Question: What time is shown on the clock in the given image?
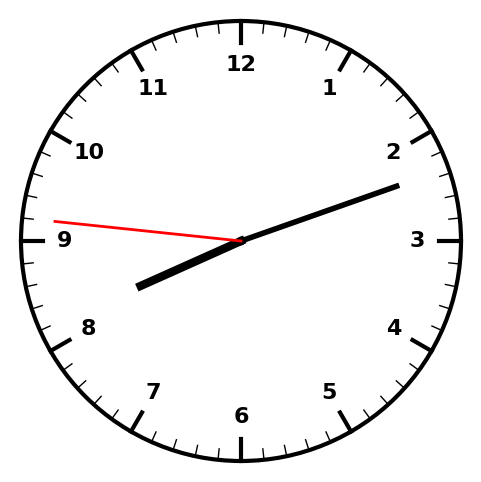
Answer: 08:11:46